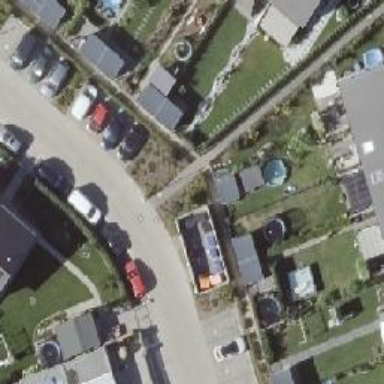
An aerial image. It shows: Living street.